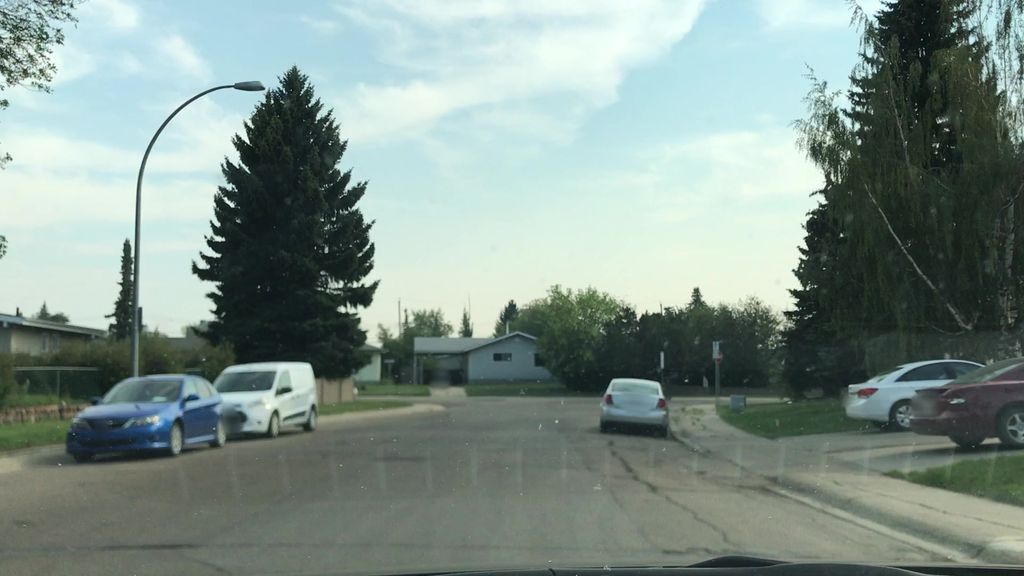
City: edmonton